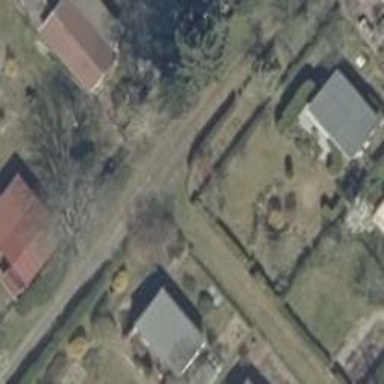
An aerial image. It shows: Footway covered with grass.